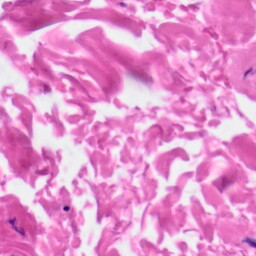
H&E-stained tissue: Skin